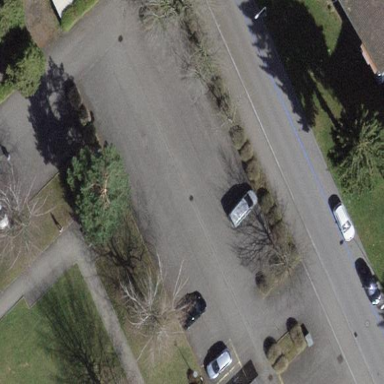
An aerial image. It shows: Parking area with surface.